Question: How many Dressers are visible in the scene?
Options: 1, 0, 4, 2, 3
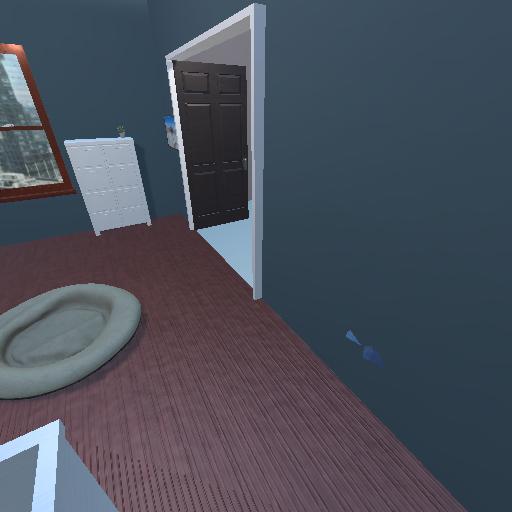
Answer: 1